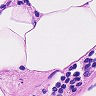
Metastatic tissue present: no